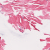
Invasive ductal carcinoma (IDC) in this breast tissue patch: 0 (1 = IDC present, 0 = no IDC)